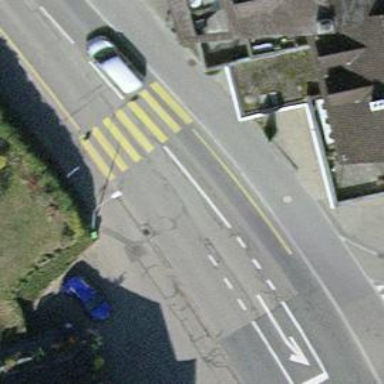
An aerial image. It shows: Zebra crossing on the road.